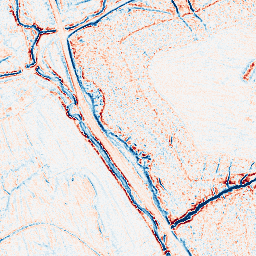
Category: edge_preserving
Decomposition family: anisotropic_diffusion
Decomposition parameters: iterations: 5
kappa: 50
gamma: 0.2
Upsampling method: bicubic_3x
Upsampling parameters: scale: 3
Upsampling scale: 3